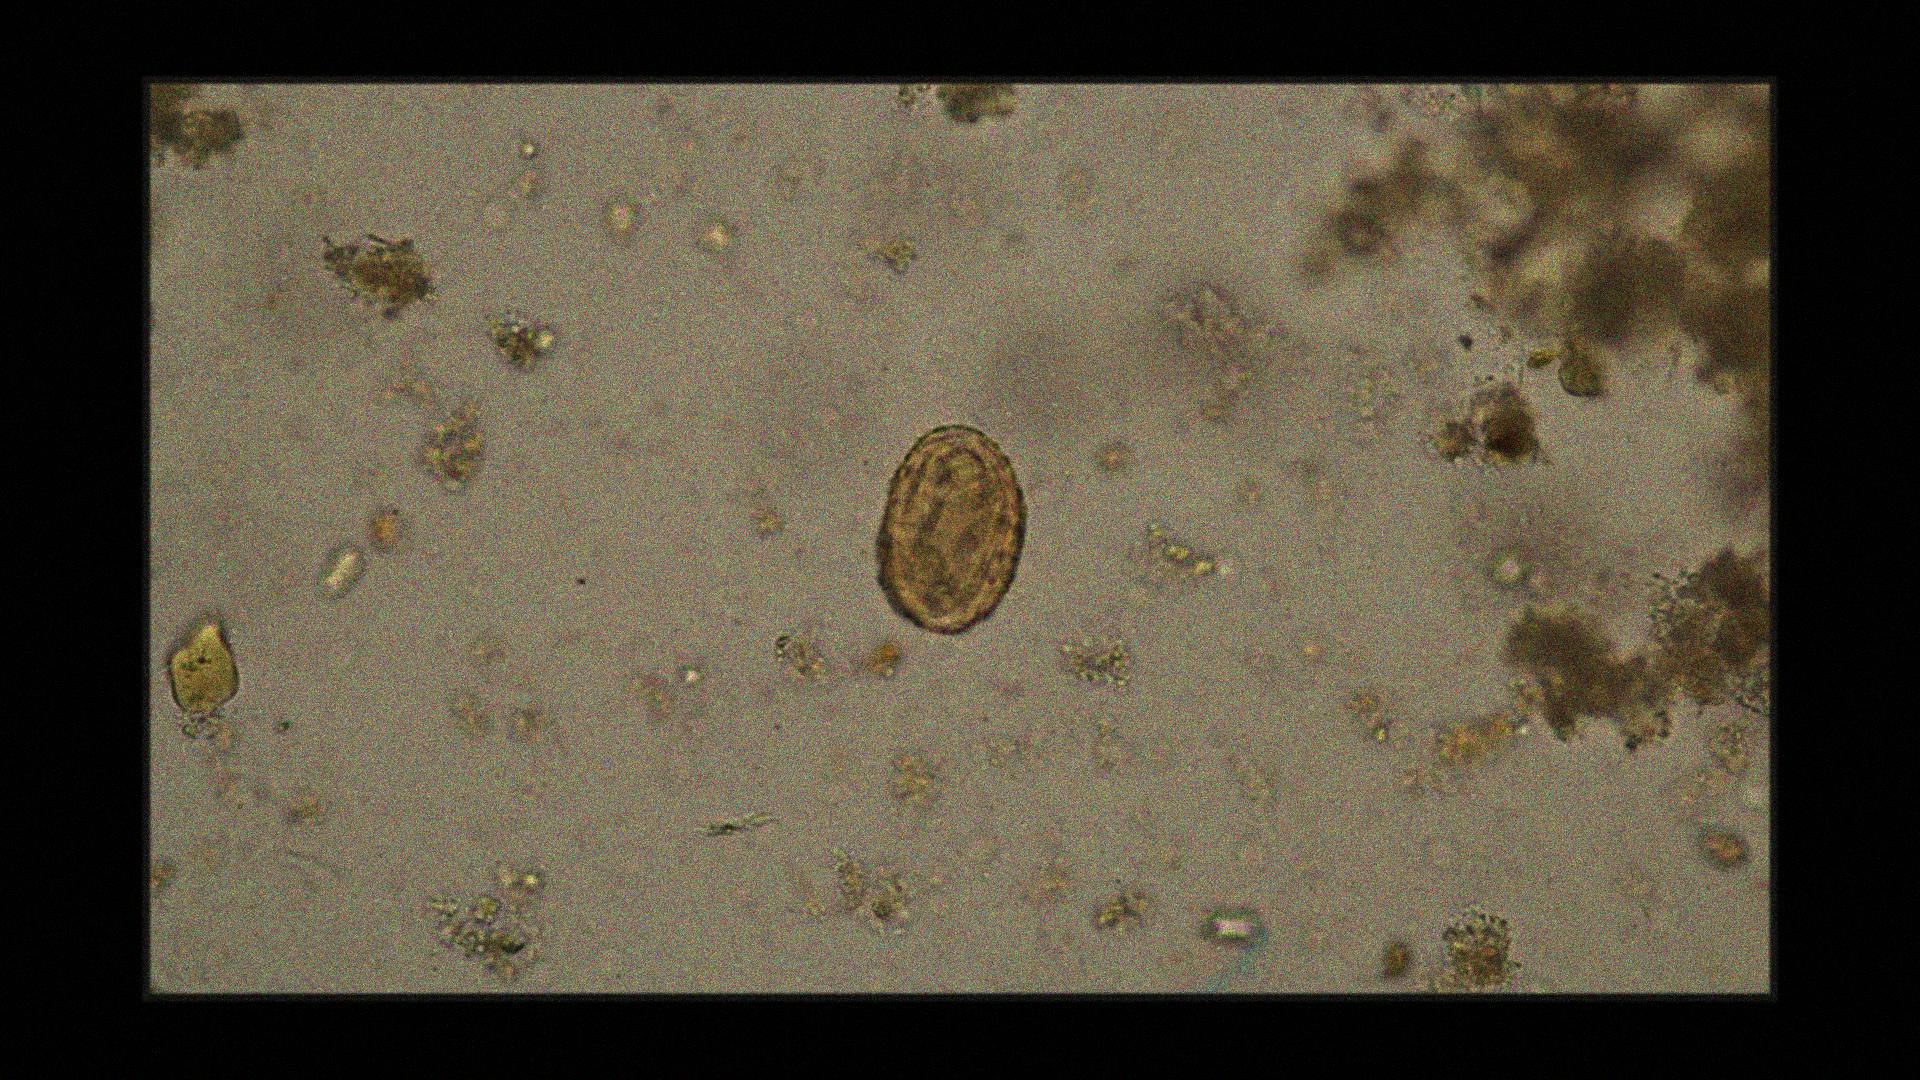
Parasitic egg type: Ascaris lumbricoides